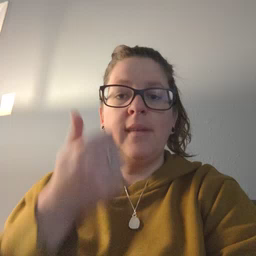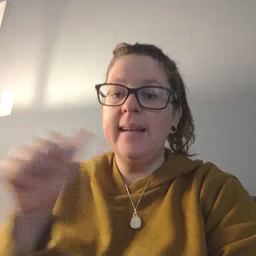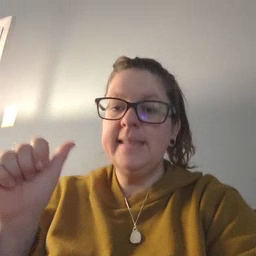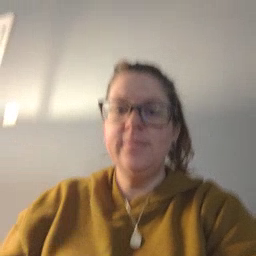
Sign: any